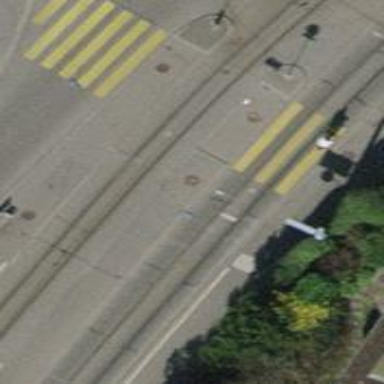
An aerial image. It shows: Tertiary road with asphalt surface. The road has embedded tram rails and asphalt sidewalk on the right side.